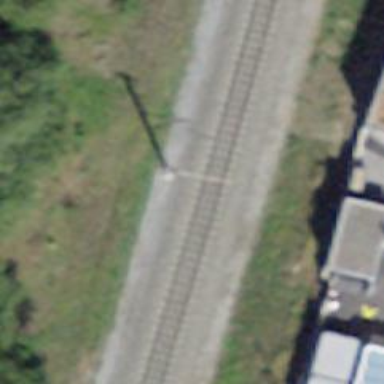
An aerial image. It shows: Catenary mast for power lines.